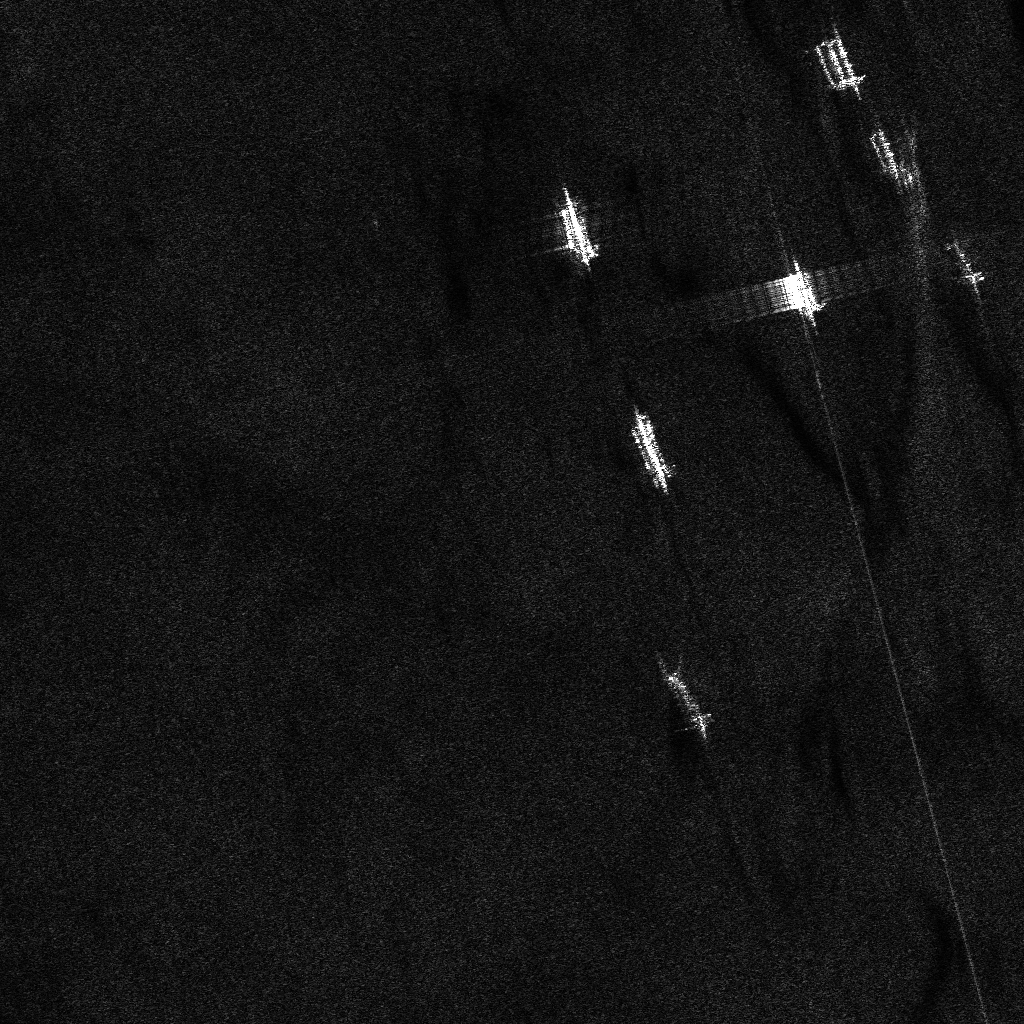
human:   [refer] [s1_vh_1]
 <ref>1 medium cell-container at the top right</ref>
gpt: <box>[[74, 27, 83, 31, 73]]</box>

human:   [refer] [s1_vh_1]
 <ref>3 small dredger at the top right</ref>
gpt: <box>[[82, 13, 89, 15, 71], [78, 5, 84, 7, 72], [79, 5, 85, 6, 72]]</box>